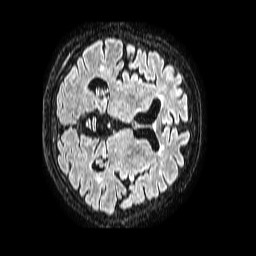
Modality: FLAIR
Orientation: axial
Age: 65
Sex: female
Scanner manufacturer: philips
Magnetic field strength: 1.5 T
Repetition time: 4.8 s
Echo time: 0.3 s